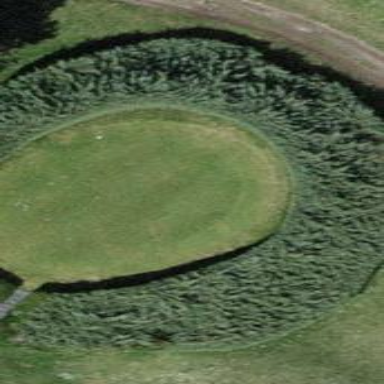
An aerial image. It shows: Golf tee.